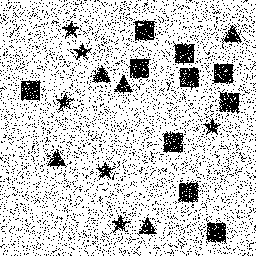
Squares: 10
Triangles: 5
Stars: 6
Total shapes: 21